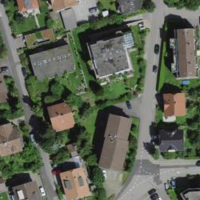
EUNIS habitat code: 54
Species observed at this site:
Ilex aquifolium